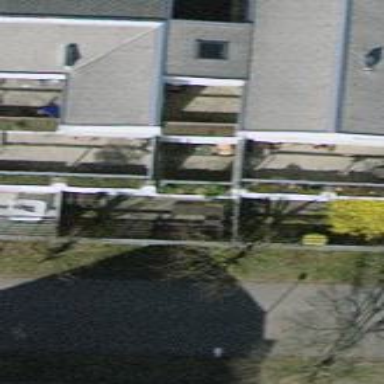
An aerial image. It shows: Terrace building.